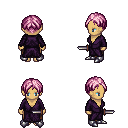
a pixel art fantasy rpg character, female body template, human, tanned skin, purple robe, robe skirt, pink parted hairstyle, metal boots, dagger, four views (front, back, left, right), 2x2 character sprite sheet, small pixel art, hard edges, no anti-aliasing